Question: I have this code to set the accordion menu:
'''
function AccordionDemoCtrl($scope) {
$scope.oneAtTime = true;
$scope.links = [
{
img: '/web/bundles/lima3main/images/icon-l3play.png' ,
option: 'L3 Pay' ,
content: [
{
title: 'Single Payment'
},
{
title: 'Recurring Billing'
},
{
title: 'ACH'
}
]
},
{
img: '/web/bundles/lima3main/images/icon-l3bridge.png' ,
option: 'L3 Bridge' ,
content: []
},
{
img: '/web/bundles/lima3main/images/icon-l3connect.png' ,
option: 'L3 Connect' ,
content: []
},
{
img: '/web/bundles/lima3main/images/icon-costumerManagement.png' ,
option: 'Customer Management' ,
content: []
},
{
img: '/web/bundles/lima3main/images/icon-productManagement.png' ,
option: 'Product Management' ,
content: []
},
{
img: '/web/bundles/lima3main/images/icon-invoiceManagement.png' ,
option: 'Invoice Management' ,
content: []
},
{
img: '/web/bundles/lima3main/images/icon-reports.png' ,
option: 'Reports' ,
content: []
},
{
img: '/web/bundles/lima3main/images/icon-alerts.png' ,
option: 'Alerts' ,
content: []
}
];
}
'''
So, in the view i did a 'ng-repeat' for each item:
'''
<div ng-app="accordion-base" >
<div ng-controller="AccordionDemoCtrl">
<accordion close-others="oneAtTime">
<accordion-group ng-repeat="link in links">
<accordion-heading>
<img class="marginleft" src="{{link.img}}">
{{link.option}}
</accordion-heading>
<div ng-if="link.content != 0">
<ul>
<li ng-repeat="content in link.content">{{content.title}}</li>
</ul>
</div>
</accordion-group>
</accordion>
</div>
</div>
'''
But when i click in items that have the object empty, the accordion appears like this:

Is there any way to the accordion functionality for those items ?
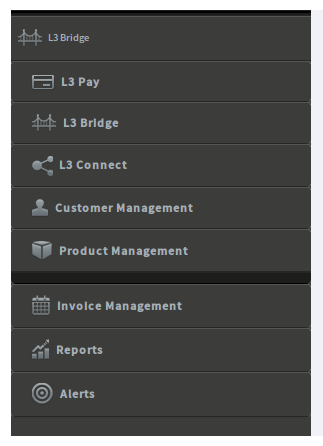
Answer: is-disabled directive please see enablae/disable first panel button here <URL>
'''
<div ng-app="accordion-base" >
<div ng-controller="AccordionDemoCtrl">
<accordion close-others="oneAtTime">
<accordion-group ng-repeat="link in links" is-disabled="link.content.length==0">
<accordion-heading>
<img class="marginleft" src="{{link.img}}">
{{link.option}}
</accordion-heading>
<div ng-if="link.content != 0">
<ul>
<li ng-repeat="content in link.content">{{content.title}}</li>
</ul>
</div>
</accordion-group>
</accordion>
</div>
</div>
'''